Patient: sex M, age 77
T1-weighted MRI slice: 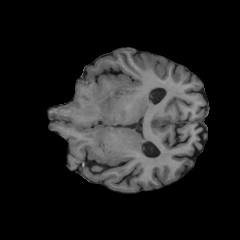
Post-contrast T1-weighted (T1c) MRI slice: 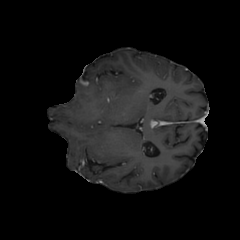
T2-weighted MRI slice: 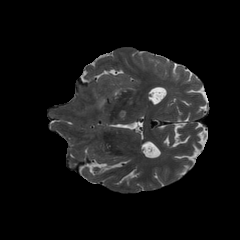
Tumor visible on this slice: yes
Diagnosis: Glioblastoma, IDH-wildtype
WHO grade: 4